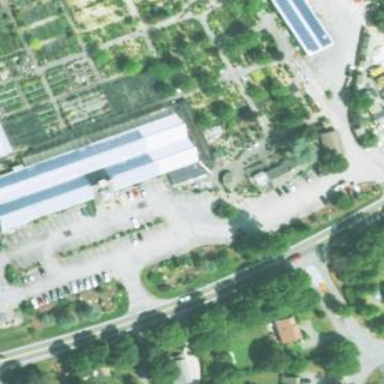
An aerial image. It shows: Nursery located in building.